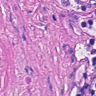
Metastatic tissue present: no